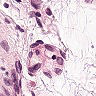
Metastatic tissue present: no